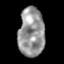
Tissue: skin
Cell type: Epithelial cells
Senescence score: 0.2133
Nuclear area (px): 1240
Mean DAPI intensity: 150.524